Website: crate-barrel
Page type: account-selection
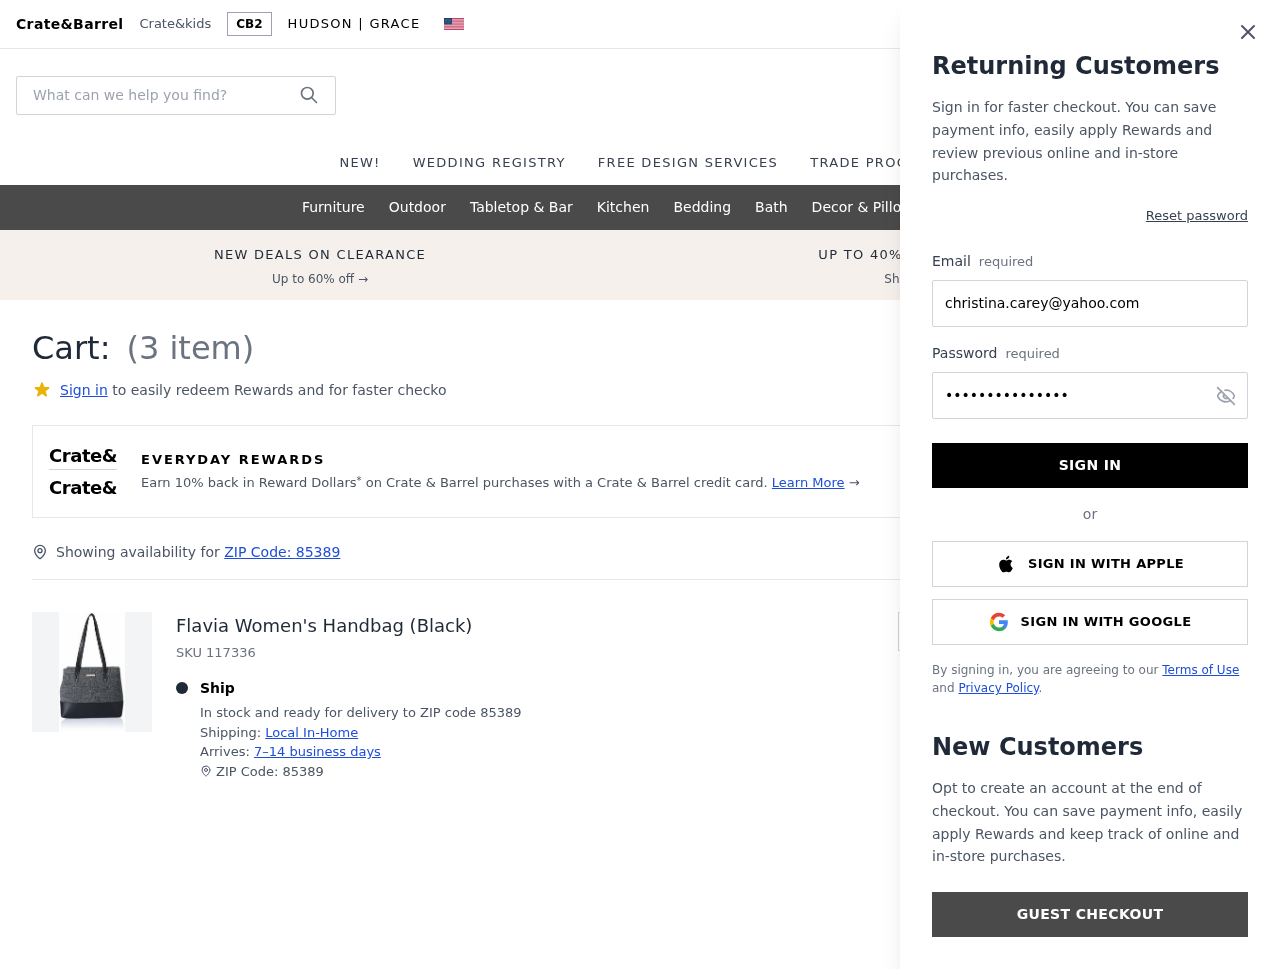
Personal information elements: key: PII_EMAIL
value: christina.carey@yahoo.com
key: PII_POSTCODE
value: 85389
Product elements: key: PRODUCT1_NAME
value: Flavia Women's Handbag (Black)
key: PRODUCT1_QUANTITY
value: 3
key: PRODUCT1_SKU
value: SKU 117336
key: PRODUCT1_ORIGINAL_PRICE
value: $31.86
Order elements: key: ORDER_NUM_ITEMS
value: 3
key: ORDER_SUBTOTAL
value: $76.47
Search elements: key: HEADER_SEARCH
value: What can we help you find?